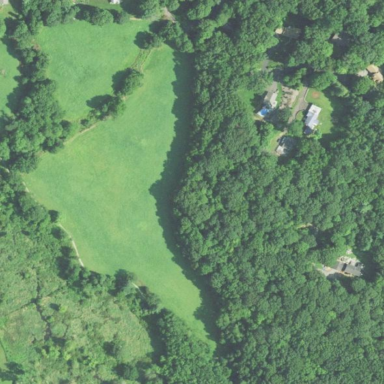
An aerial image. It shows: Nature reserve in woodland area.